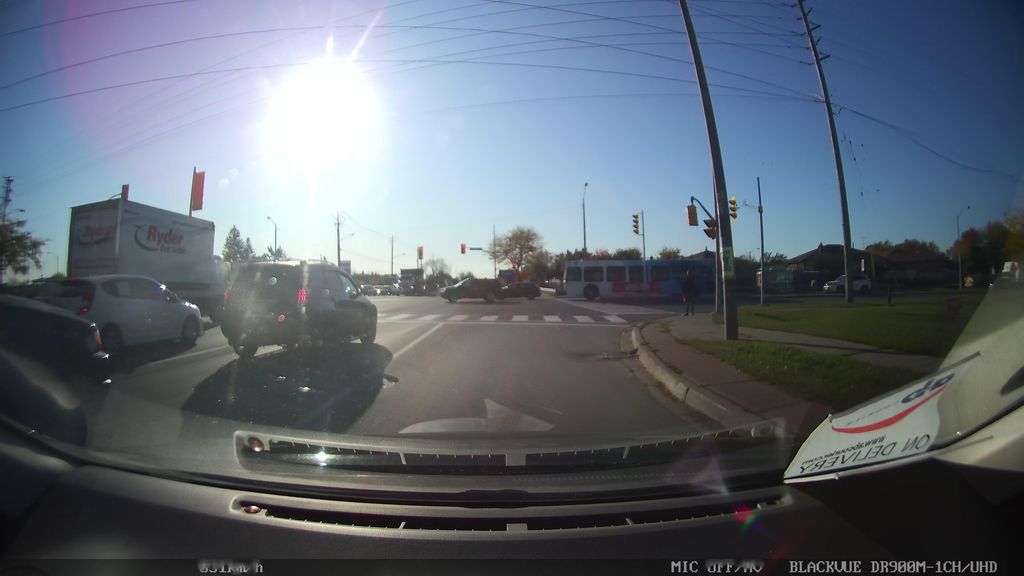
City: toronto